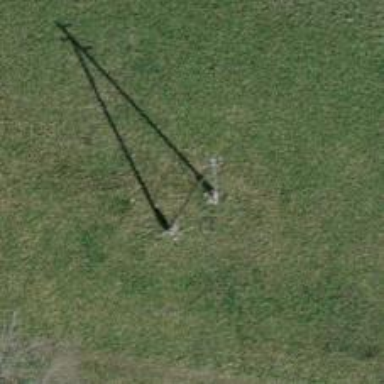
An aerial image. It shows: Power pole.